Question:
what I want is the top navigation block to remain fixed even when I scroll down and also have the background image to nearly top half of the page beneath the navbar(asit will be translucent and the image would be visible ) and other contents below so that it would not be on top of the image but below the image bottom,
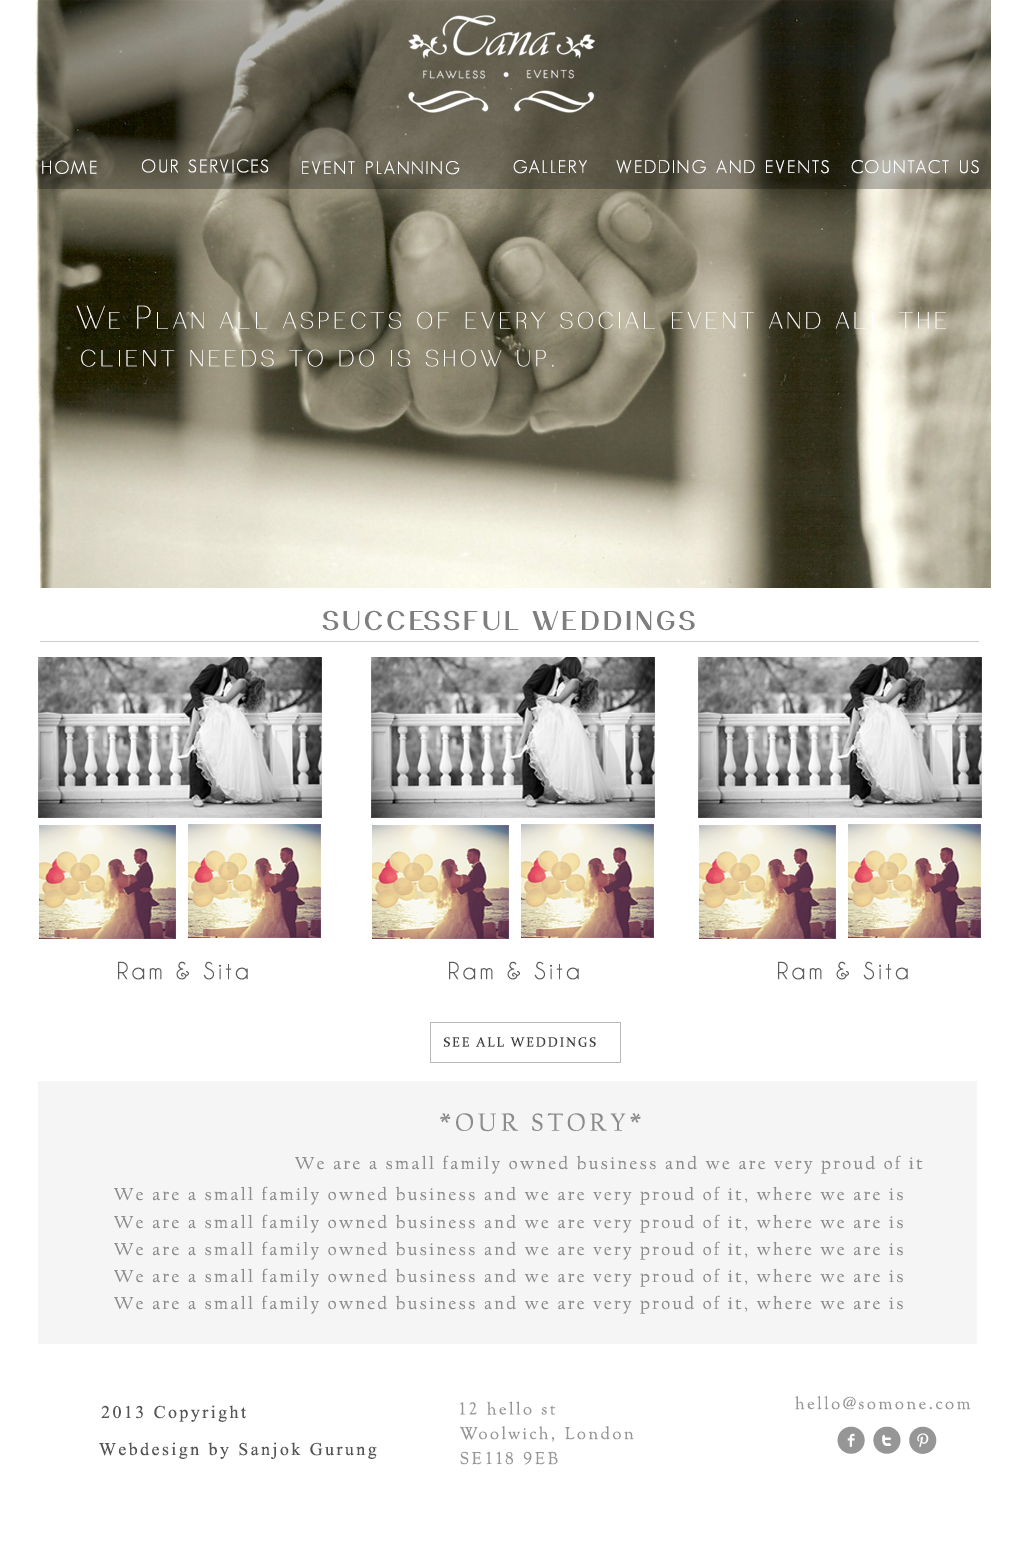
Answer: If your HTML looks like
'''
<div id="top">
<div id="nav">... navbar goes here ...</div>
</div>
<div id="content">
... other content goes here ...
</div>
'''
then this CSS should do the trick:
'''
#top {
background: url(image_path);
position: fixed;
top: 0;
height: 500px; /* whatever the height of the background image is */
}
#content {
margin-top: 500px; /* whatever you set as the height above */
}
'''